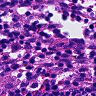
Metastatic tissue present: no